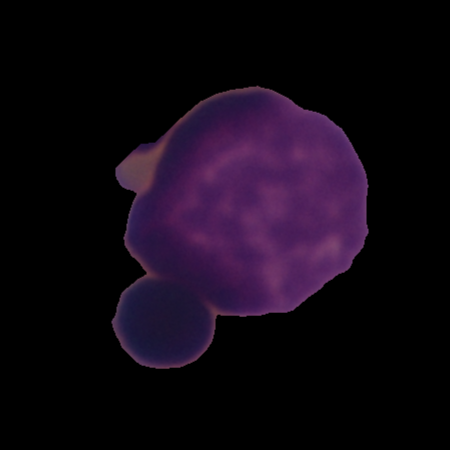
Label: healthy